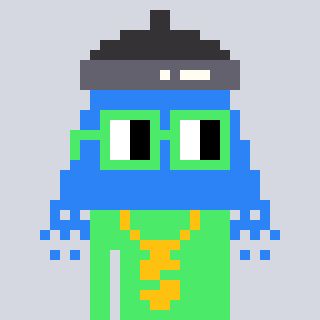
a pixel art character with square light green glasses, a shower-shaped head and a teal-colored body on a cool background